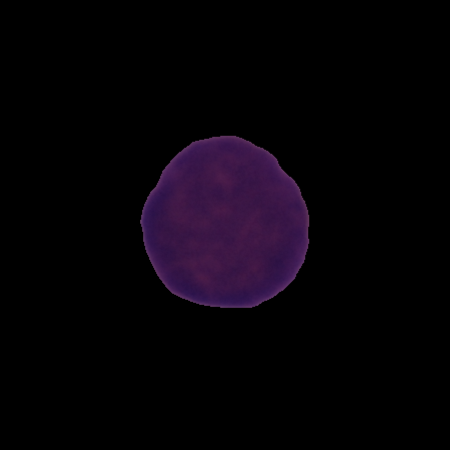
Label: cancer